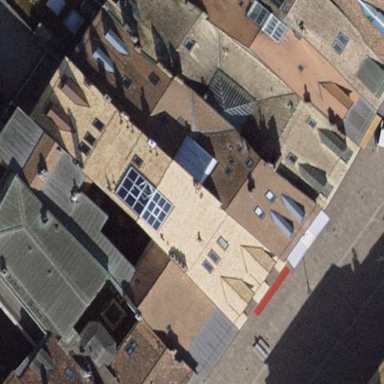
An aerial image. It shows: Gabled roof made of roof tiles on apartment building. The roof is oriented across the building.